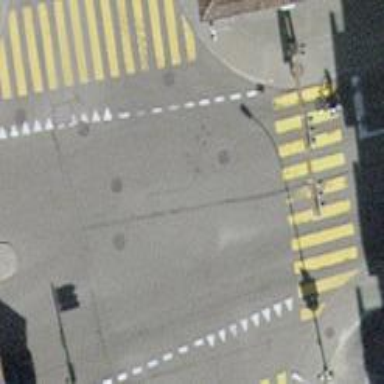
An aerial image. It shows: Road with traffic signals.